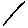
Label: line